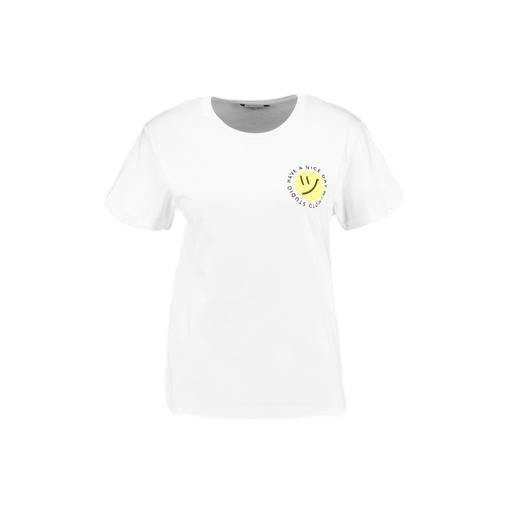
white smiley print t-shirt, sasha emoji badge t-shirt, only white t-shirt, white background